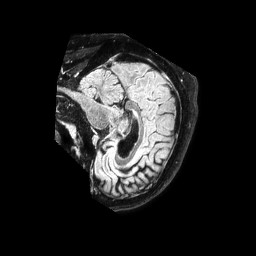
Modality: FLAIR
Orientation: sagittal
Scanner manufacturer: philips
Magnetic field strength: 1.5 T
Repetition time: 4.8 s
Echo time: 0.3532 s